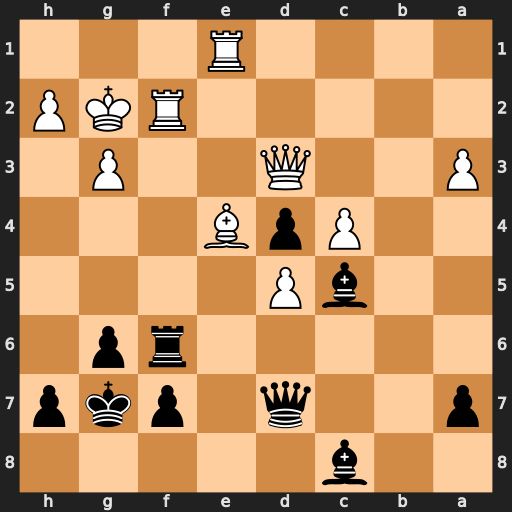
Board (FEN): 2b5/p2q1pkp/5rp1/2bP4/2PpB3/P2Q2P1/5RKP/4R3
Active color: b
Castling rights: -
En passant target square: -
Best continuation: Qh3+ Kg1 Rxf2 Kxf2 Qxh2+